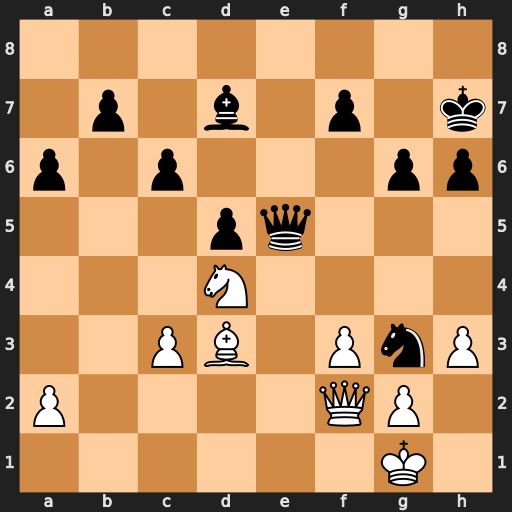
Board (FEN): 8/1p1b1p1k/p1p3pp/3pq3/3N4/2PB1PnP/P4QP1/6K1
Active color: w
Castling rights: -
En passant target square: -
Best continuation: f4 Qf6 Qxg3